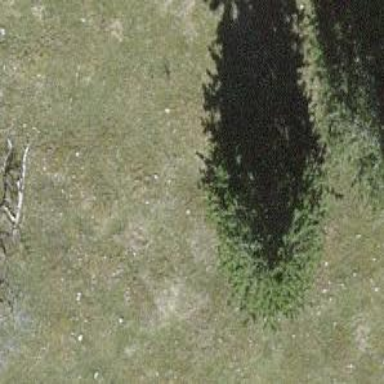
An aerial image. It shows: Needle-leaved tree in its natural environment.